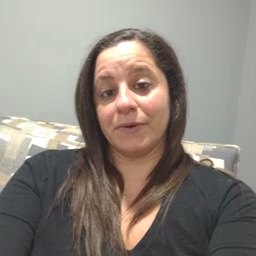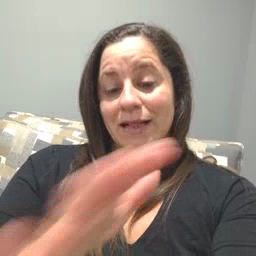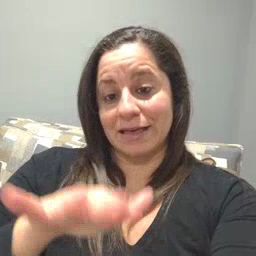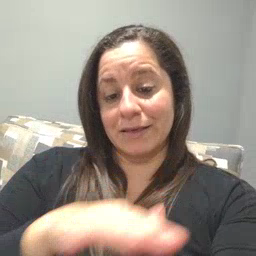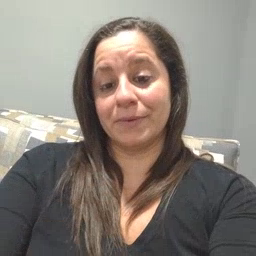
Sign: clean